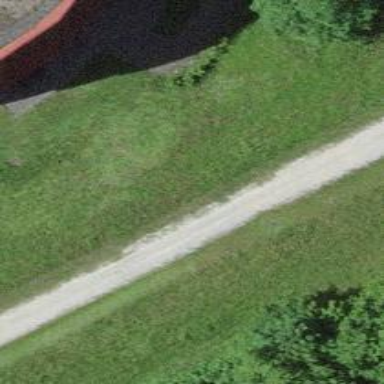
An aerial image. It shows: Footway with fine gravel surface.